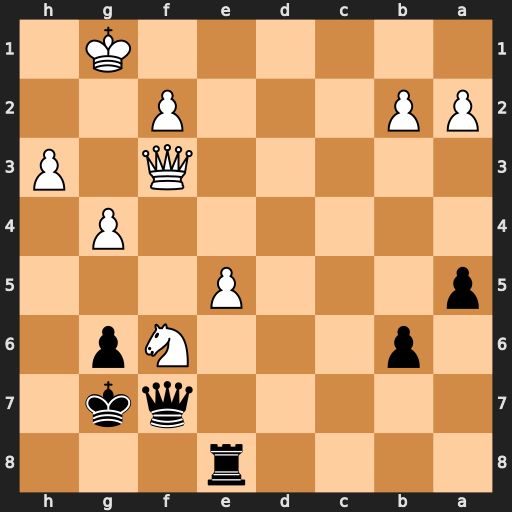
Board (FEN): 4r3/5qk1/1p3Np1/p3P3/6P1/5Q1P/PP3P2/6K1
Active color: b
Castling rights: -
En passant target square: -
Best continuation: Rxe5 Nh5+ gxh5